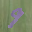
Label: 9